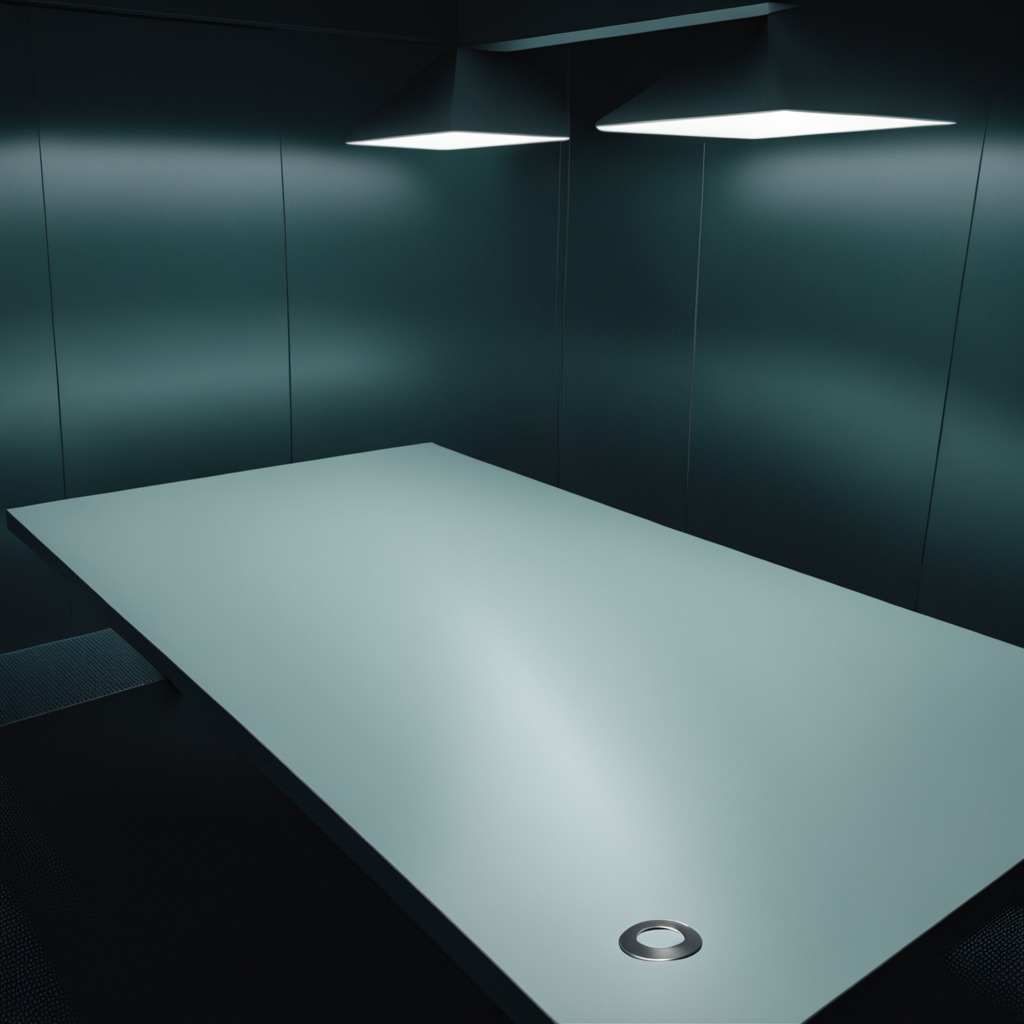
A flat metal washer is lying on the table.